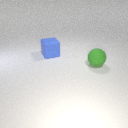
large blue rubber cube behind large green rubber sphere